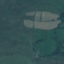
Label: Pasture